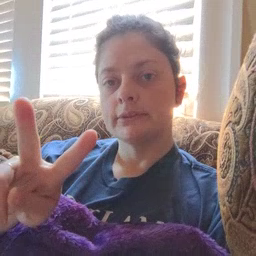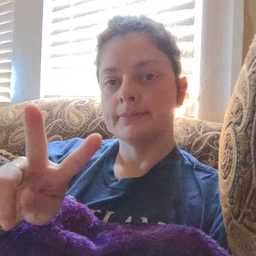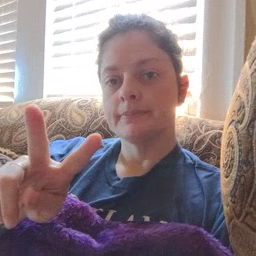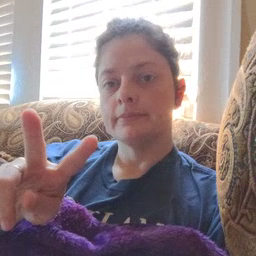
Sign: TV